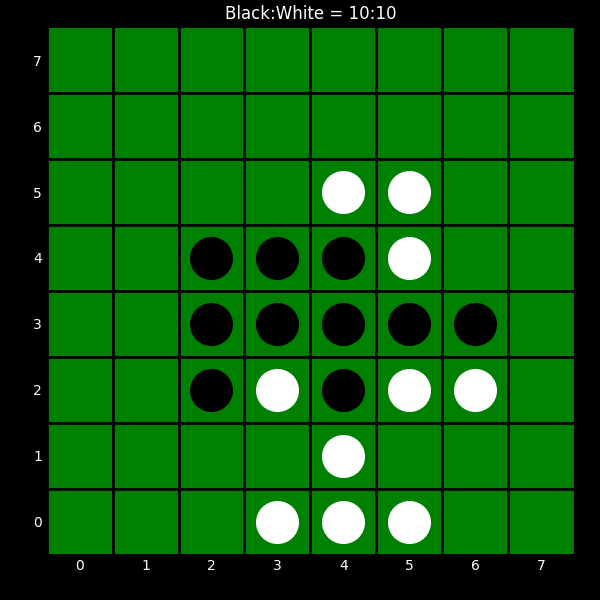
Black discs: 10
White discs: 10